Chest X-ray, AP view. Patient: 43 years old, sex F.
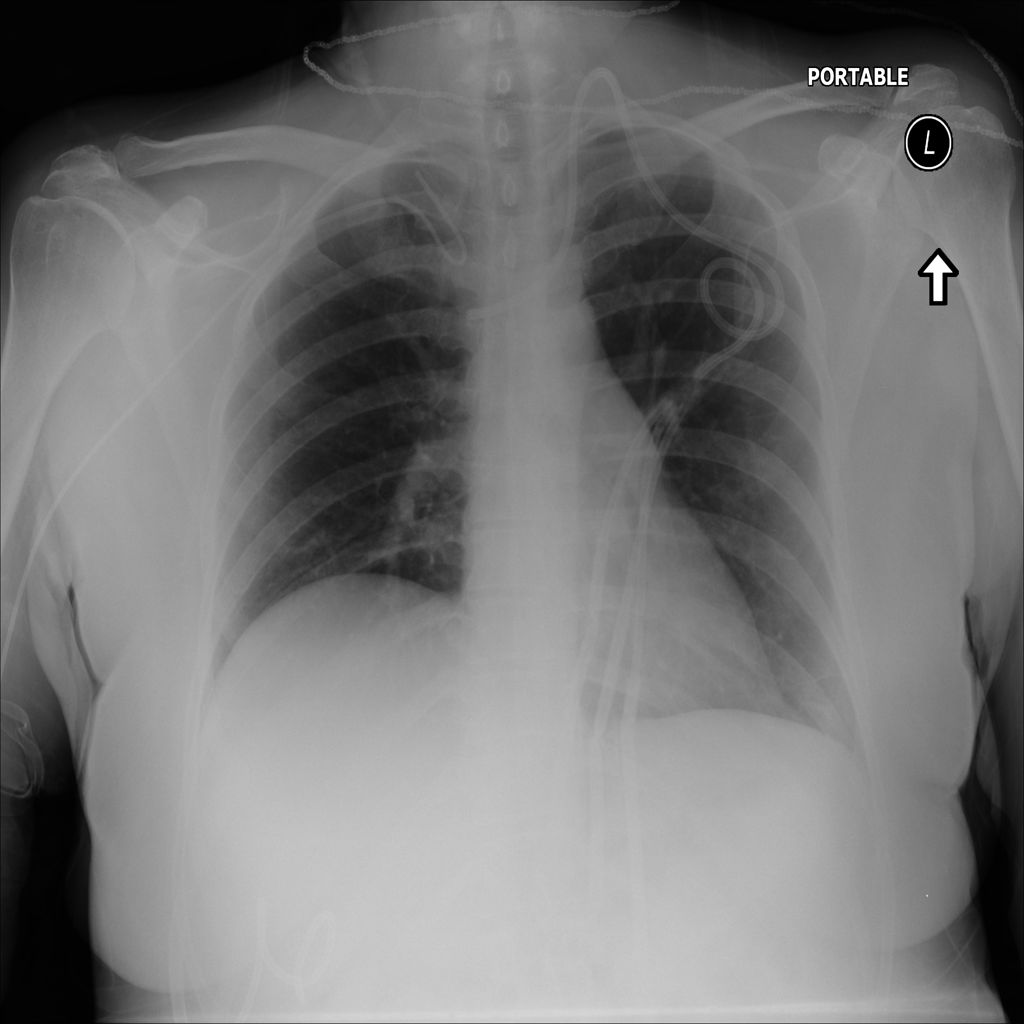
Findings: No Finding